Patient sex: M
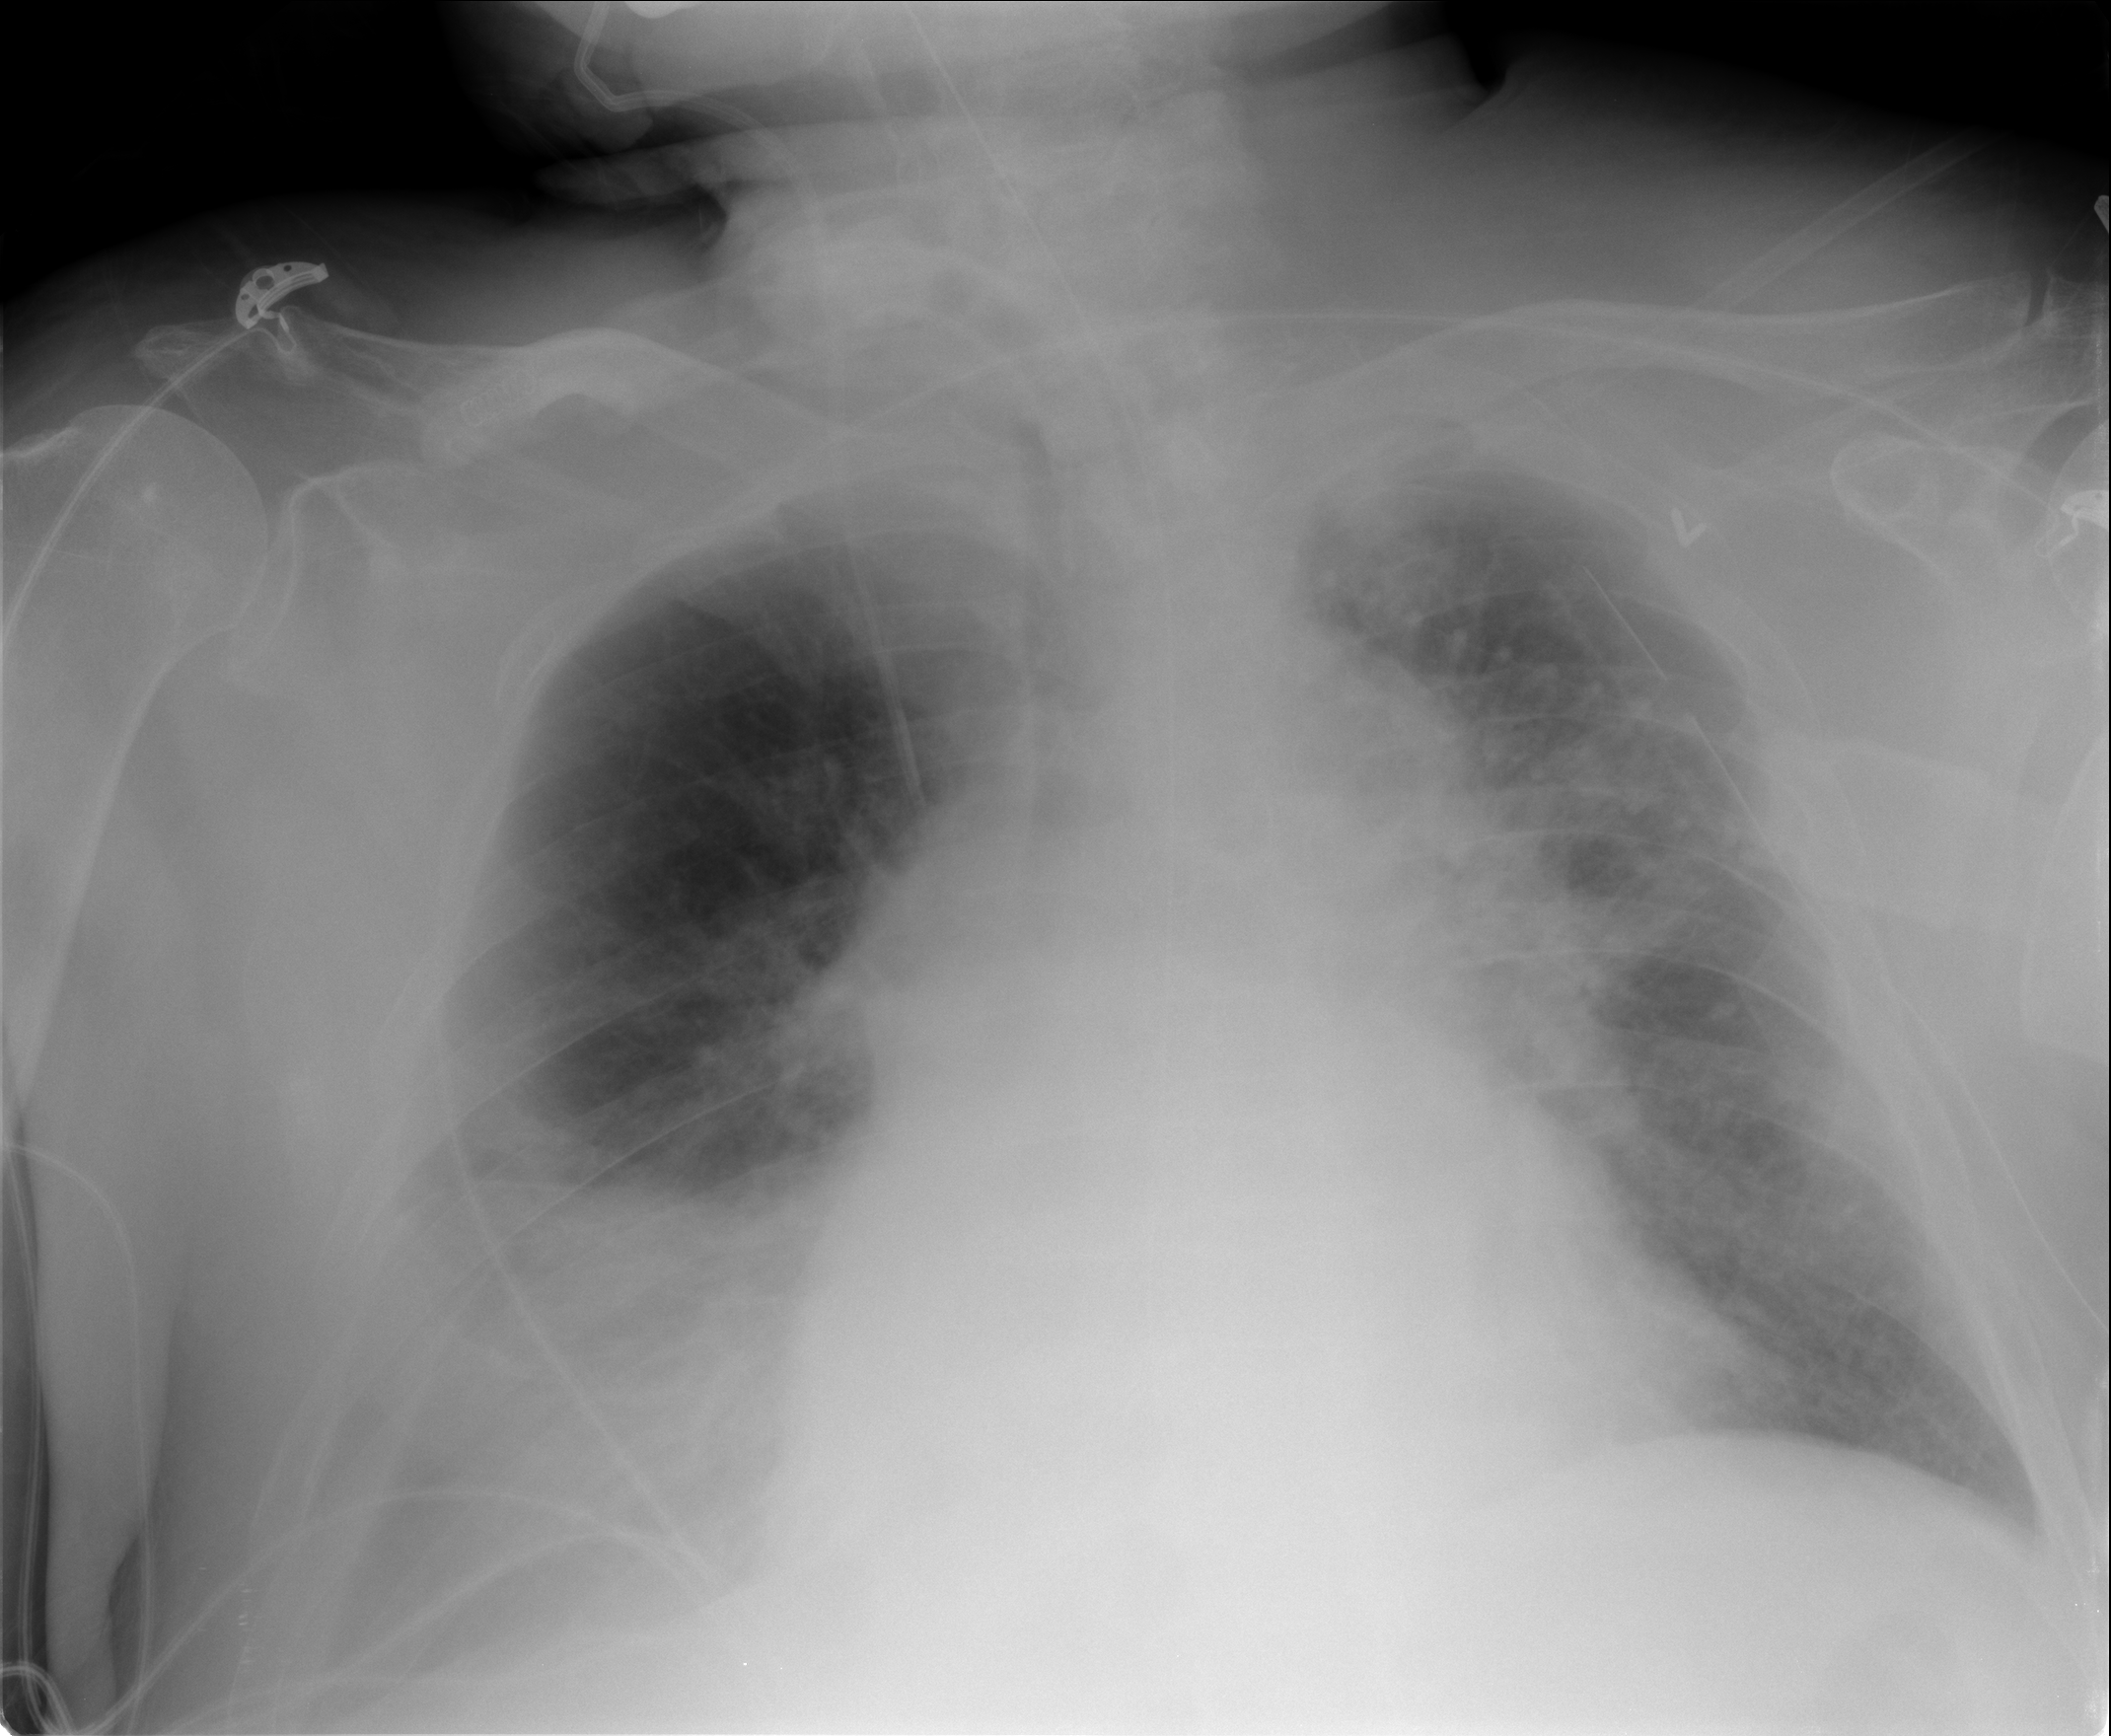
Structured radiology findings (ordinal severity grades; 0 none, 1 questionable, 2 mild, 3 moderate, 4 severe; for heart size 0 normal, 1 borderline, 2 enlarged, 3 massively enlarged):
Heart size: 2
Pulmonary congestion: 2
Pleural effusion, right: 3
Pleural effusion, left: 2
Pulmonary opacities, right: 2
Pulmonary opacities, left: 2
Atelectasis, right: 3
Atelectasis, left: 2